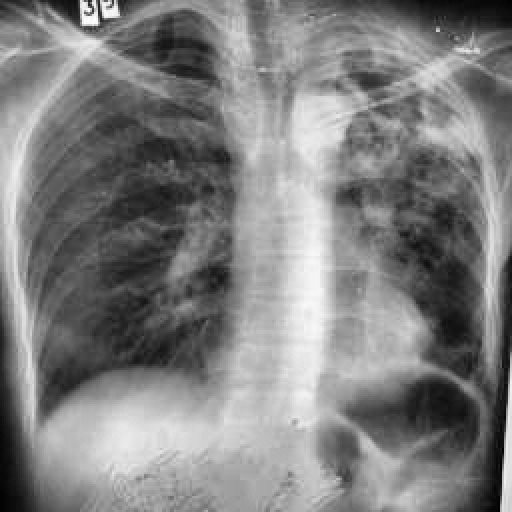
Finding: TUBERCULOSIS